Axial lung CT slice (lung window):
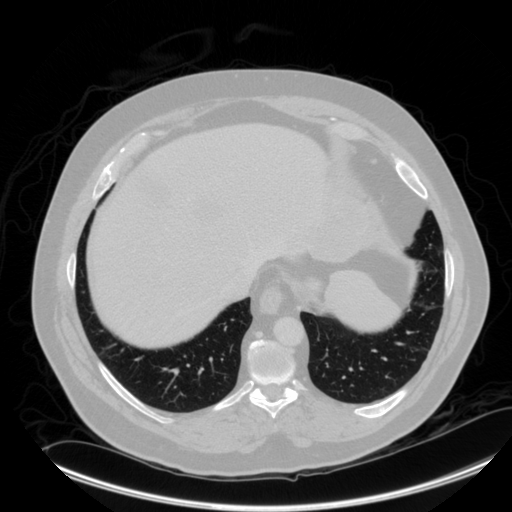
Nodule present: no